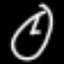
Label: clock